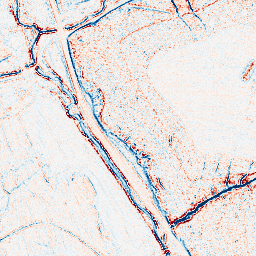
Category: edge_preserving
Decomposition family: bilateral
Decomposition parameters: d: 5
sigma_color: 50
sigma_space: 75
Upsampling method: cubic_mitchell
Upsampling parameters: scale: 4
Upsampling scale: 4